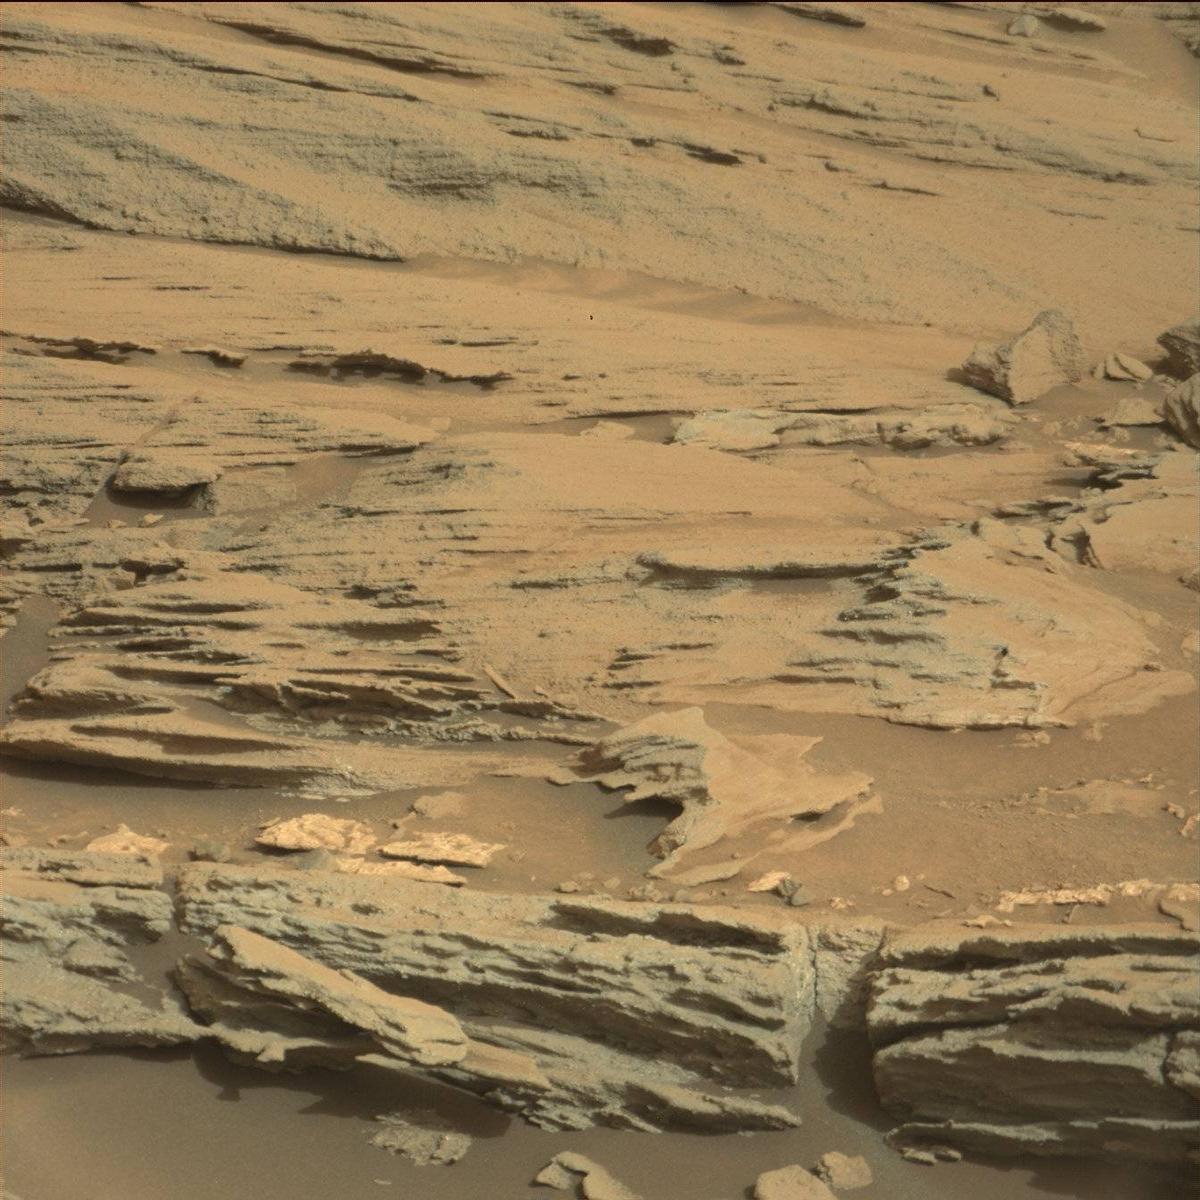
Terrain classes present: Bedrock, Rock, Sand / Soil